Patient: sex F, age 70
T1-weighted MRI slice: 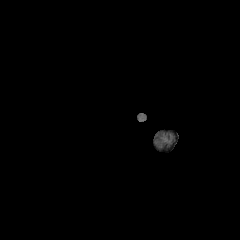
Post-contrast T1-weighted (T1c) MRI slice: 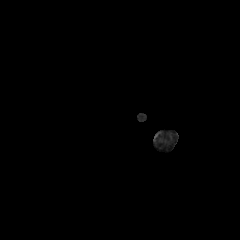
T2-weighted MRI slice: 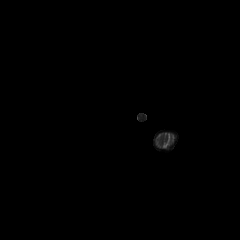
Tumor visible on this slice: no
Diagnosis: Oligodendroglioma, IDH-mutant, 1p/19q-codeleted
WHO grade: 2